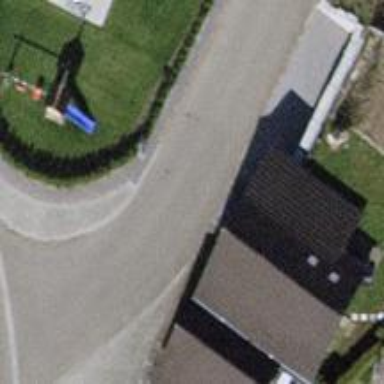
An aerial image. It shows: Residential road with asphalt surface. Both sides have sidewalks.